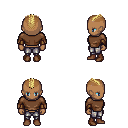
a pixel art fantasy rpg character, female body template, human, dark skin, brown long-sleeve shirt, metal pants, blonde short mohawk hairstyle, cloth bracers, brown shoes, four views (front, back, left, right), 2x2 character sprite sheet, small pixel art, hard edges, no anti-aliasing